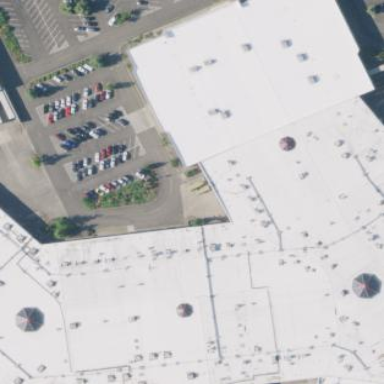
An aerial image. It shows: Department store building. It is part of larger structure.